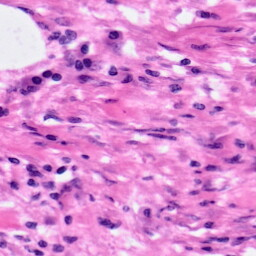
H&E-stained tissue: Pancreatic